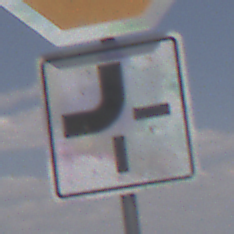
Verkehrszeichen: VerlaufVorfahrtsstrasse2
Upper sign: Stop
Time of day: Midday
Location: Outdoor (Nature)
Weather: PartlyCloudy
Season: NotSpecified
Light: Natural